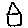
Label: house